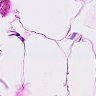
Metastatic tissue present: no